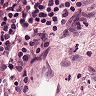
Metastatic tissue present: no